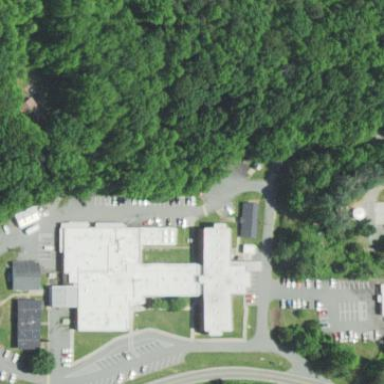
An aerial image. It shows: Hospital providing healthcare services.